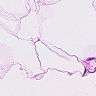
Metastatic tissue present: no